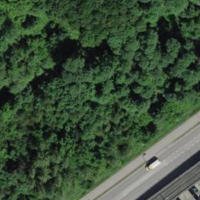
EUNIS habitat code: 57
Species observed at this site:
Oenothera glazioviana